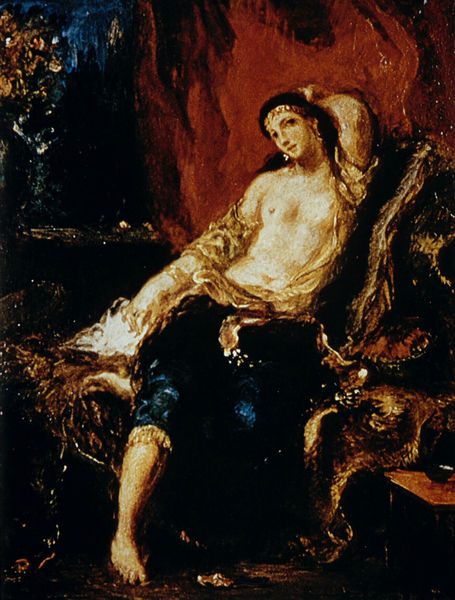
Titel: Odalisque
Künstler: Eugène Delacroix
Standort: Paris
Institution: Collection Stavros Niarchos
Schlagwörter: akt, blau, dunkel, feuer, fuß, gemälde, gott, hand, nackt, rubens, schatten, weiß, gelb, landschaft, ocker, sitzen, braun, brust, busen, frau, haar, hell, hintergrund, holz, licht, mund, ohrring, profil, schmuck, schwarz, stirn, tisch, ölbild, blick, dame, gürtel, rot, schleier, tuch, beige, symbolismus, tanz, teppich, hemd, hose, wand, arm, augen, gesicht, inkarnat, kleidung, pelz, salome, schale, stirnband, bildnis, innenraum, portrait, porträt, rückenlehne, vorhang, boden, fransen, gewand, gold, haare, interieur, pose, reich, sitzend, stoff, stoffe, tücher, decke, gewänder, ohrringe, tänzerin, borte, diadem, krone, seide, fell, taille, bein, brüste, füße, sofa, frauenakt, lasziv, liegen, sitz, kette, lila, kissen, dunkelblau, polster, weiblich, sitzt, ganzfigurig, bett, nabel, bauch, bronze, halbakt, halbnackt, laken, nackte, bauchnabel, brustwarze, ellenbogen, erotik, knie, liegend, dreiviertelprofil, oberkörper, entblößt, barfuss, offen, buch, diwan, orient, orientalisch, nakt, kniee, tizian, rolle, armband, harem, verführung, jesus, entblöst, wollust, romanik, reichtum, königin, orientalismus, haremsdame, kopfschmuck, odaliske, kostbar, lager, delacroix, räkeln, ohrgehänge, prunkvoll, borten, münzen, orientalin, kopfband, sinnlichkeit, exotismus, ohrhänger, barbusig, moreau, roter vorhang, delacroix?, recamier, möpse, salomee, gemacht, armrefen, sfddssfd, 19. jahrhundert, verlockung, #brust, oriengalisch, kopfband#ohrschmuck